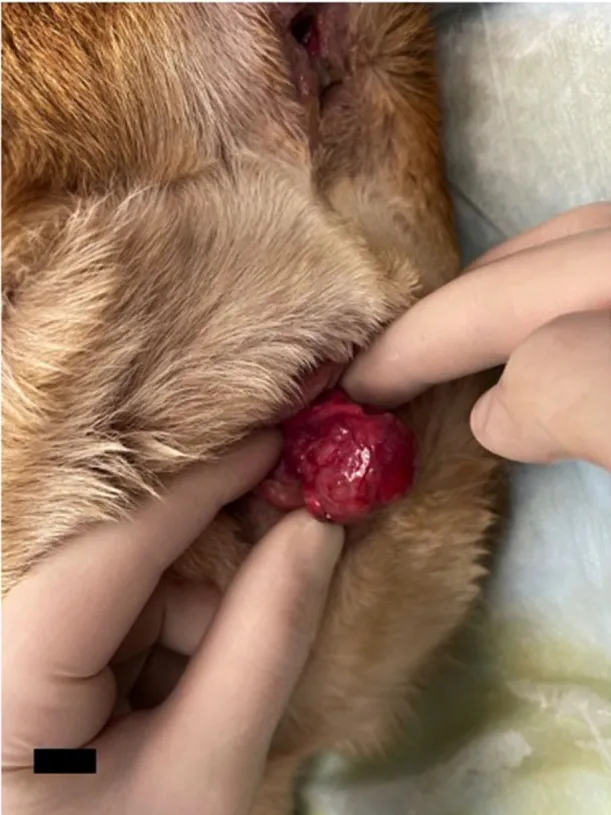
Photo of the clitoral mass four weeks later at presentation to the Theriogenology Service. The mass was noted to be ~2x2 cm, multi-lobulated, and associated with the clitoris but not involving the urethra. It was determined on ultrasound to have cystic areas. The scale bar in the bottom left corner of the photograph denotes 1 cm.
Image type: medical_photograph (other_medical_photograph)